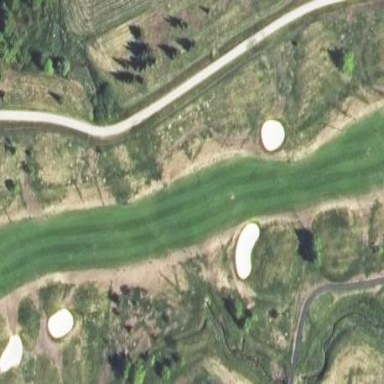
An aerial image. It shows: Golf fairway surrounded by grass.